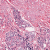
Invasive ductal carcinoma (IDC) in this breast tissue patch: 1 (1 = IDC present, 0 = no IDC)